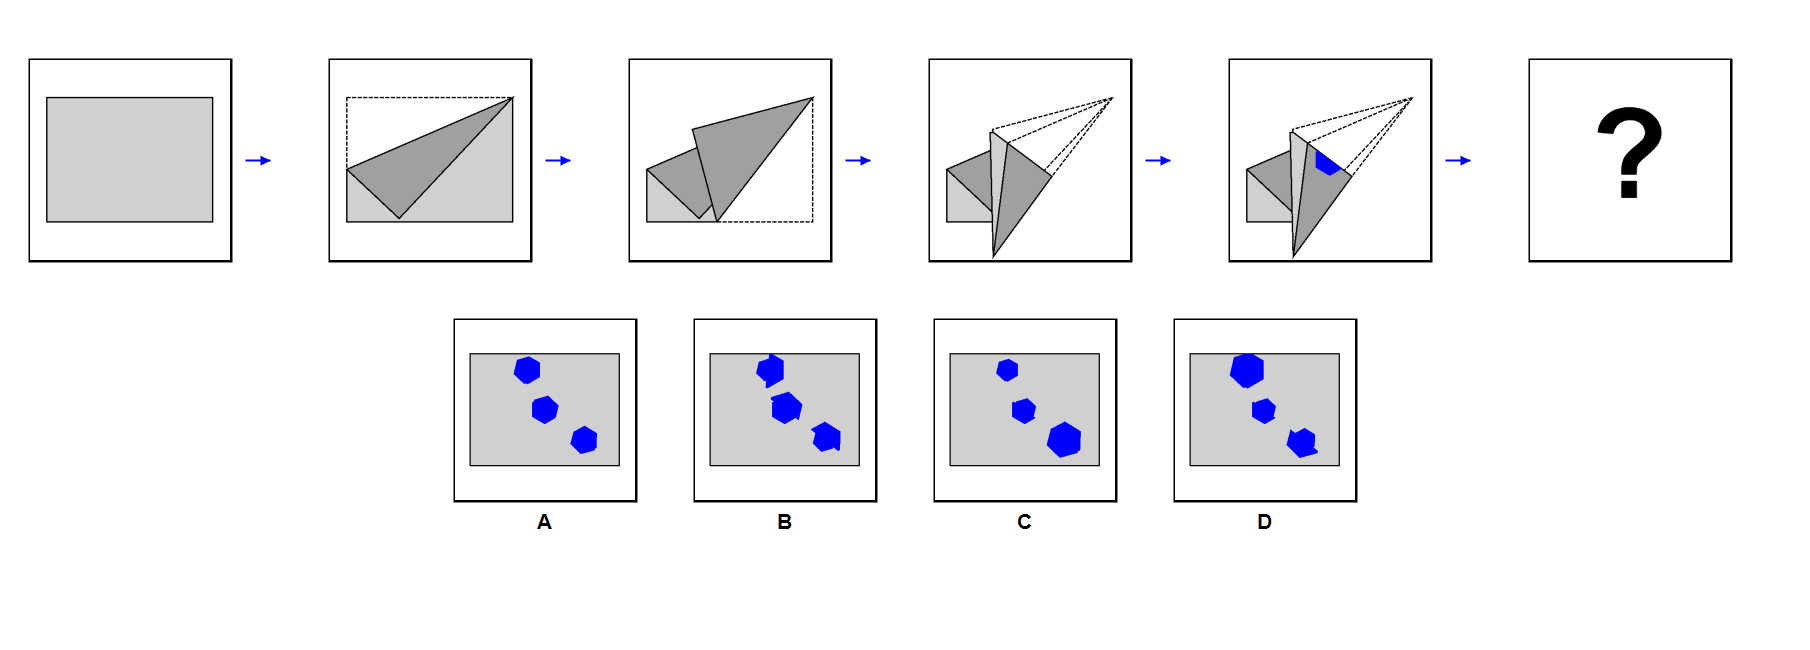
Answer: A